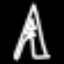
Label: The Eiffel Tower